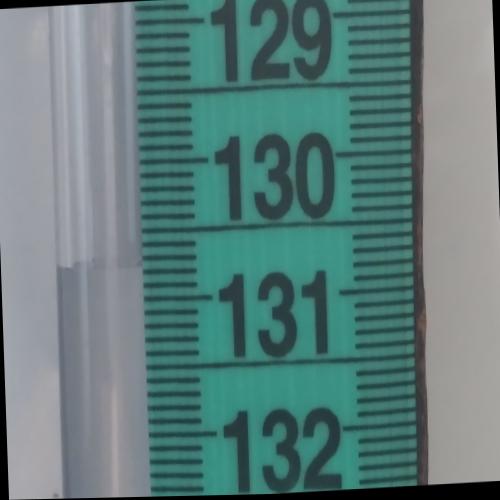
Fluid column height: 130.8 cm